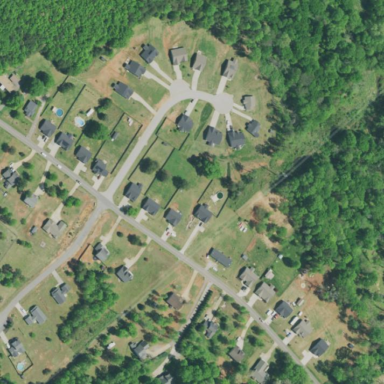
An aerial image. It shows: Residential area within neighborhood.